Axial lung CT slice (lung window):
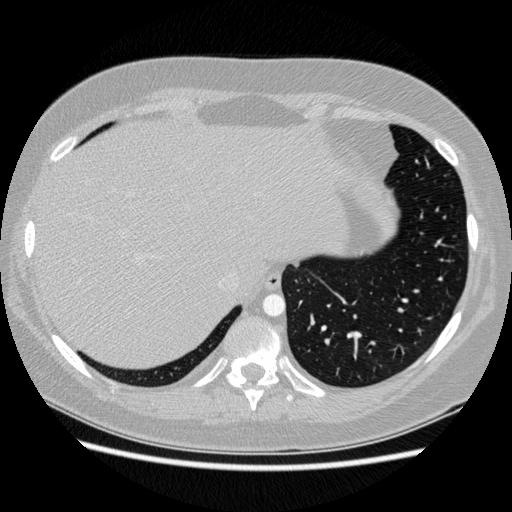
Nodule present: no